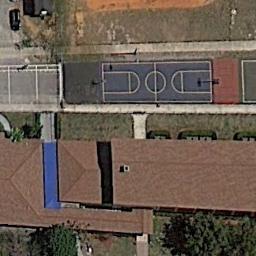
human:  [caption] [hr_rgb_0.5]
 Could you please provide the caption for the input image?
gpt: In front of the buildings are one basketball court on the bare lawn .

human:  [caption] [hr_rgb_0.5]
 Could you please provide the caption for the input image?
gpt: A basketball court on the lawn and some buildings beside .

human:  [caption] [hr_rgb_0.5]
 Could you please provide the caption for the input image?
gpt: There is a basketball court between the open place and some buildings .

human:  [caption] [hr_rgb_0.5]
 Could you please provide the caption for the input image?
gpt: There is a basketball court in front of the red house .

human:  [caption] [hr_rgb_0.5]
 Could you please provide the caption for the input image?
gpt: The red buildings are next to the basketball court .